Question: ## Issue definition
I use the <URL> class to display in a ComboBox all the available time zones.
'''
Dim tzc As New TimeZoneCollection
Dim TheIndex As Integer
Dim MyTimeZoneInfo As New TimeZoneInformation
DateTimeHelper.GetTimeZoneInformation(MyTimeZoneInfo)
tzc.Initialize()
For Each tzi As TimeZoneInformation In tzc
TheIndex = ComboBox1.Items.Add(tzi)
If tzi.StandardName = MyTimeZoneInfo.StandardName Then
ComboBox1.SelectedIndex = TheIndex
End If
Next
'''
But they are not sorted:

Alphabetical order is fine, time shift order is better.
## Replicate this issue on your side (need VS and a CE device)
1. Create an empty Smart Device project (Visual Basic)
2. Download OpenNetCF Community Edition (free)
3. Add OpenNETCF.WindowsCE.dll as Reference (right click on the project -> Add Reference)
4. Open Form1, add a combobox, and paste code below: Imports OpenNETCF.WindowsCE Public Class Form1 Private Sub Form1_Activated(ByVal sender As System.Object, ByVal e As System.EventArgs) Handles MyBase.Activated
Dim tzc As New TimeZoneCollection
Dim TheIndex As Integer
Dim MyTimeZoneInfo As New TimeZoneInformation
DateTimeHelper.GetTimeZoneInformation(MyTimeZoneInfo)
tzc.Initialize()
For Each tzi As TimeZoneInformation In tzc
TheIndex = ComboBox1.Items.Add(tzi)
If tzi.StandardName = MyTimeZoneInfo.StandardName Then
ComboBox1.SelectedIndex = TheIndex
End If
Next
End Sub
End Class
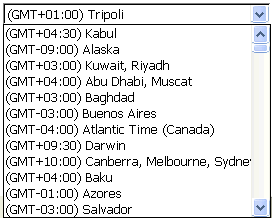
Answer: This answer is based on @Josef's idea (written in C#), and translated to VB.
This is the customized class:
Public Class myTimeZoneCollection
Inherits TimeZoneCollection
'''
Public Class myTZIComparer
Implements IComparer
' return -1 for a is before b
' return +1 for a is after b
' return 0 if a is same order as b '
Public Function Compare(ByVal a As Object, ByVal b As Object) As Integer _
Implements IComparer.Compare
Dim c1 As TimeZoneInformation = CType(a, TimeZoneInformation)
Dim c2 As TimeZoneInformation = CType(b, TimeZoneInformation)
If (c1.Bias > c2.Bias) Then
Return -1 ' 1; //this will result in reverse offset order'
End If
If (c1.Bias < c2.Bias) Then
Return 1 ' -1;'
Else ' sort by name '
If (c1.DisplayName < c2.DisplayName) Then
Return -1
End If
If (c1.DisplayName > c2.DisplayName) Then
Return 1
Else
Return 0
End If
End If
End Function
End Class
Public Sub MySort()
' Sorts the values of the ArrayList using the specific sort Comparer (by Bias)'
Dim myComparer As IComparer = New myTZIComparer()
Me.Sort(myComparer)
End Sub
'''
End Class
And this is the usage in the form
'''
Private Sub Form1_Activated(ByVal sender As System.Object, ByVal e As System.EventArgs) Handles MyBase.Activated
Dim tzc As New myTimeZoneCollection ' this is the customized class
Dim TheIndex As Integer ' this index is used to select the activated time zone of the system
Dim MyTimeZoneInfo As New TimeZoneInformation
DateTimeHelper.GetTimeZoneInformation(MyTimeZoneInfo)
tzc.Initialize()
tzc.MySort()
' Clear the item list otherwise it is increased at each Activated event.. '
ComboBox1.Items.Clear()
For Each tzi As TimeZoneInformation In tzc
TheIndex = ComboBox1.Items.Add(tzi)
If tzi.StandardName = MyTimeZoneInfo.StandardName Then
ComboBox1.SelectedIndex = TheIndex
End If
Next
End Sub
'''
I validated this code on a device, it works fine.